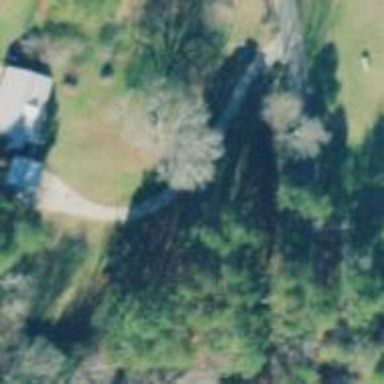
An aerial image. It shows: Driveway leading to service road.